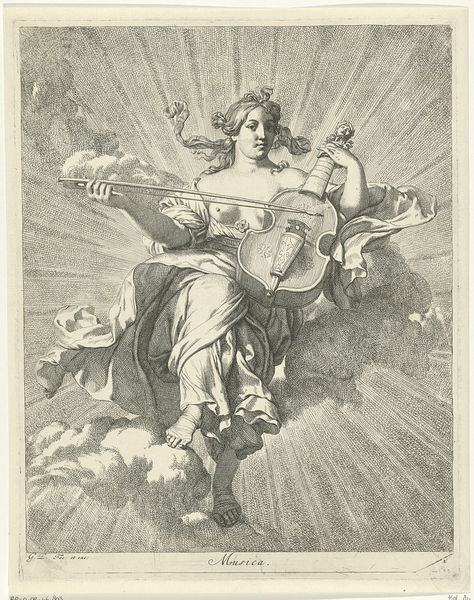
Titel: Muziek
Künstler: Gerard de Lairesse
Standort: Amsterdam
Institution: Rijksmuseum
Schlagwörter: himmel, brust, frau, wolke, hände, instrument, musik, bogen, strahlen, femme, gravure, lumière, schwebend, ciel, sein, streichinstrument, nuage, violon, ange, musique, nudité, déesse, jouer, violoncelle, cello